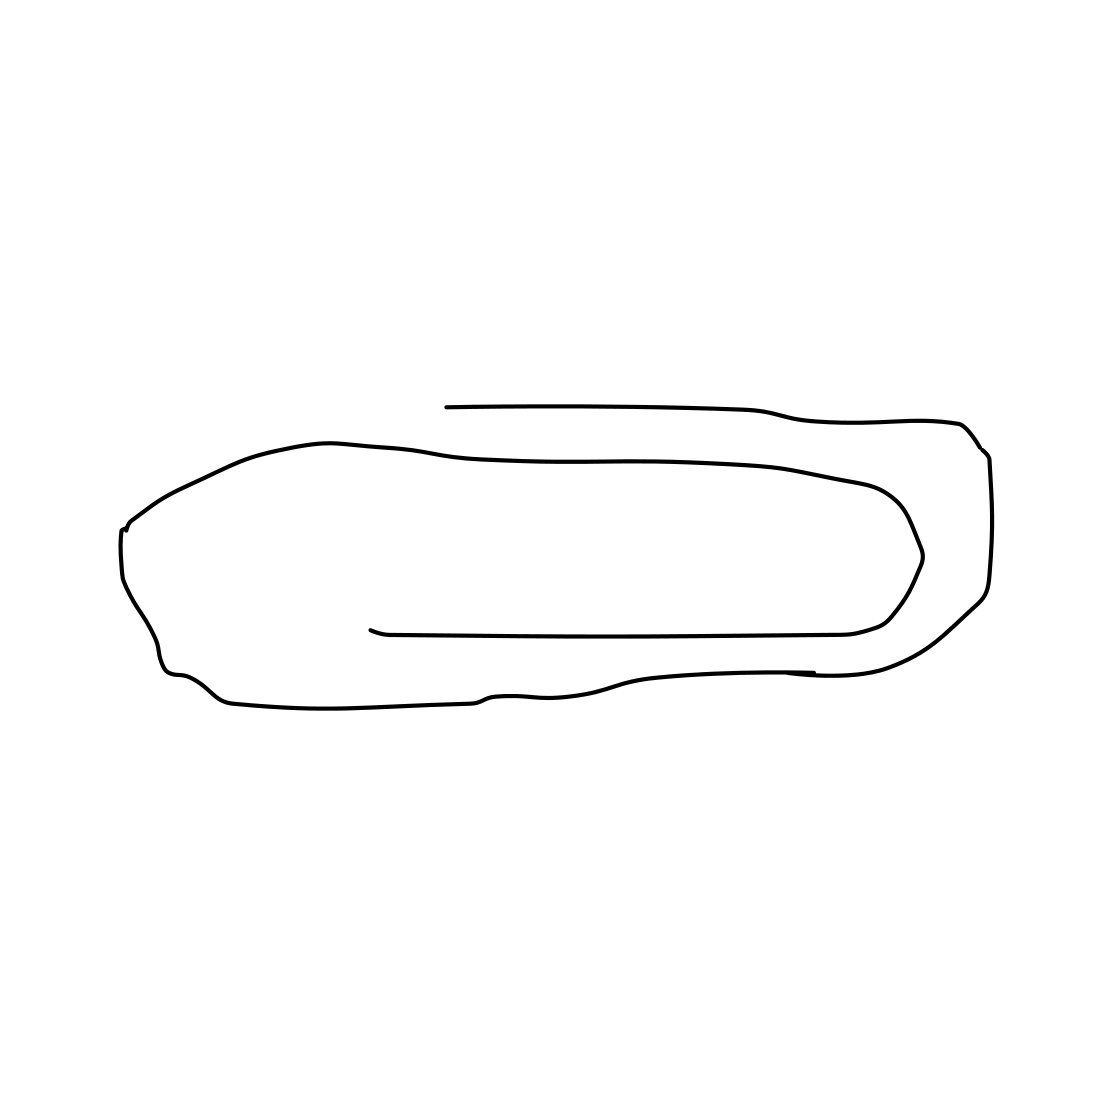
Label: paper clip